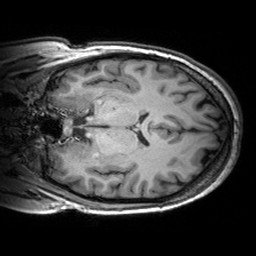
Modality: T1w
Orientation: coronal
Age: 22
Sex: female
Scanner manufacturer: siemens
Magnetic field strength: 3 T
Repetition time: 2.53 s
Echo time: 0.00299 s